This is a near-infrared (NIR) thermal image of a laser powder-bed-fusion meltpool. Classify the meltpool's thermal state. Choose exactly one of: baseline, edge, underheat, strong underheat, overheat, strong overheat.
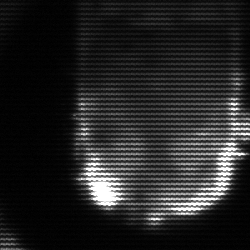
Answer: baseline